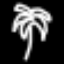
Label: palm tree